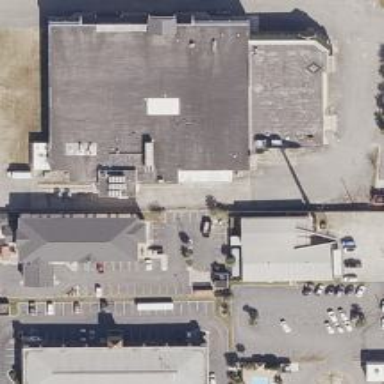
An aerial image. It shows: Supermarket located in building.